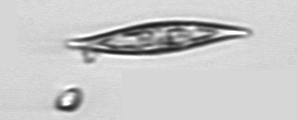
Label: Pleurosigma